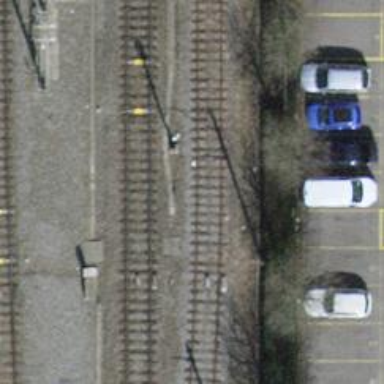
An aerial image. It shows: Single-track railway with electrified contact lines.